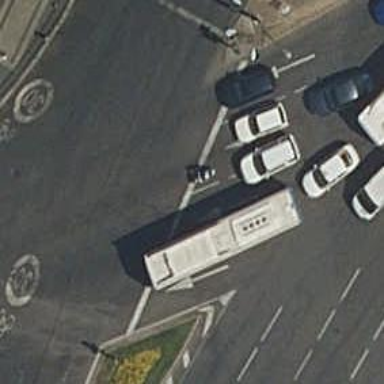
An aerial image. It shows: Road with traffic signals.